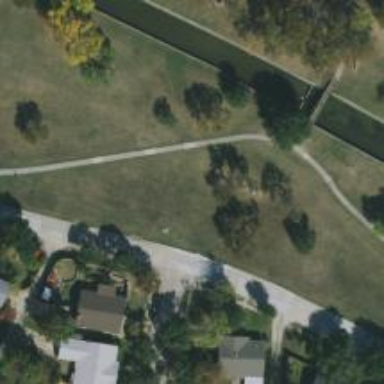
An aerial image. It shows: Disc golf hole.